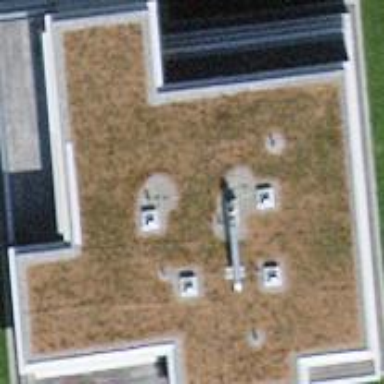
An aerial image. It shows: Apartment building with flat roof.